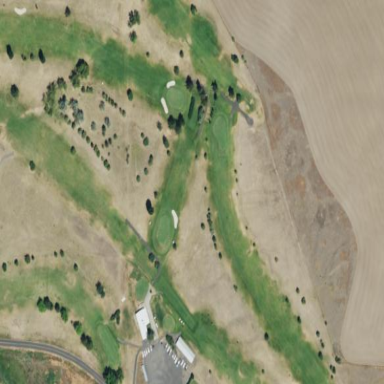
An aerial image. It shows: Golf course.